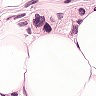
Metastatic tissue present: yes